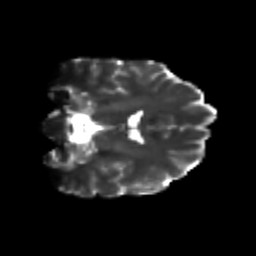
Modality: T2w
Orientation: coronal
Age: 24
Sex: male
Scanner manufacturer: siemens
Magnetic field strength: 3 T
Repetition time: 3.5 s
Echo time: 0.113 s